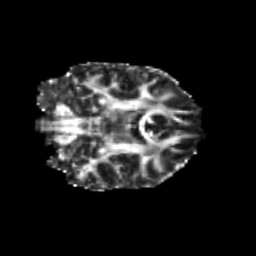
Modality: FA
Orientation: coronal
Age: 24
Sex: female
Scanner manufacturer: siemens
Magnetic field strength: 3 T
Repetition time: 3.5 s
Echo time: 0.104 s